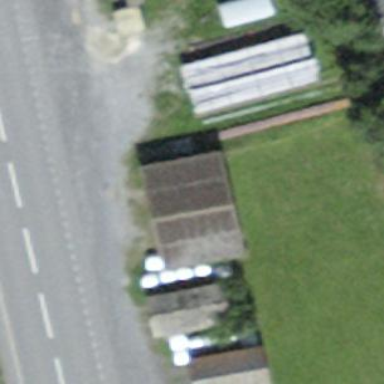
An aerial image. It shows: Group of garages.